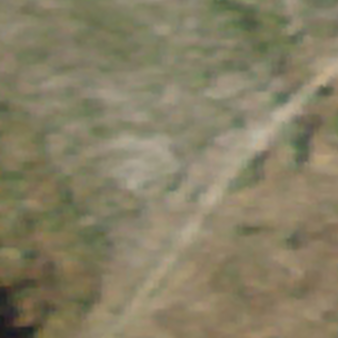
Label: other